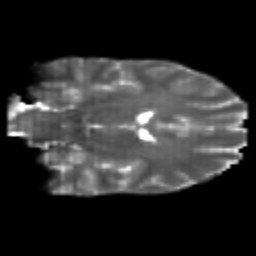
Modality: T2w
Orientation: coronal
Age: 24
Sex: male
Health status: healthy
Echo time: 0.074 s